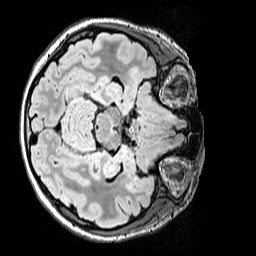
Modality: FLAIR
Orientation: axial
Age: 11
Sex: female
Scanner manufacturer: siemens
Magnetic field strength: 3 T
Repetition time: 5 s
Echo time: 0.388 s